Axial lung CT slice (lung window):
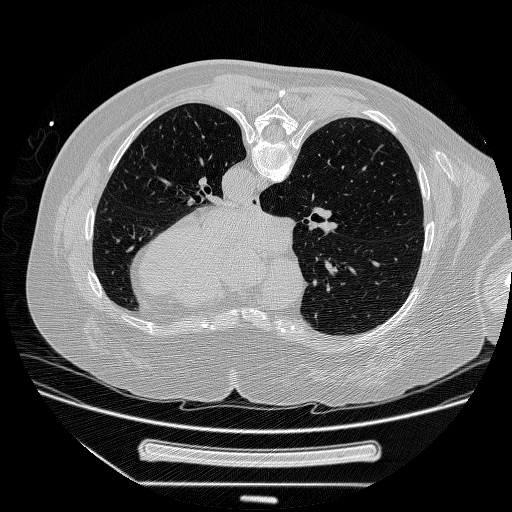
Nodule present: no